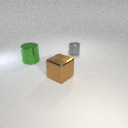
small gray metal cylinder to the right of large brown metal cube